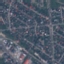
Land use / land cover class: Residential